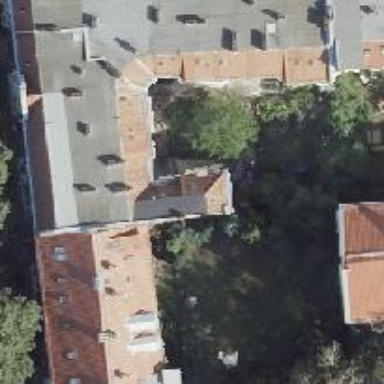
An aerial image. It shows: Apartment building with double saltbox roof shape.